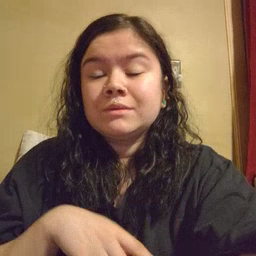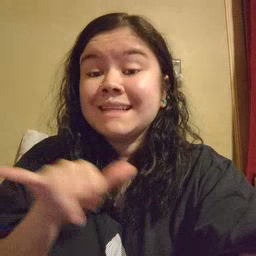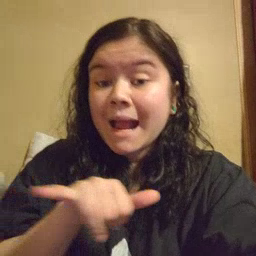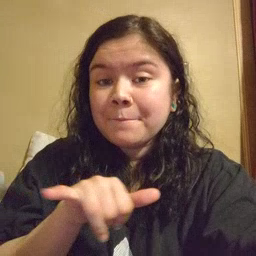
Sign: same